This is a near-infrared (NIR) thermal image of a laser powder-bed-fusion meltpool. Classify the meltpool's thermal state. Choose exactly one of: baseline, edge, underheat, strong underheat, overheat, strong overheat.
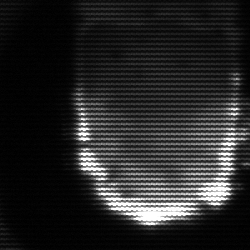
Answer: baseline